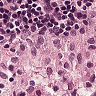
Metastatic tissue present: no